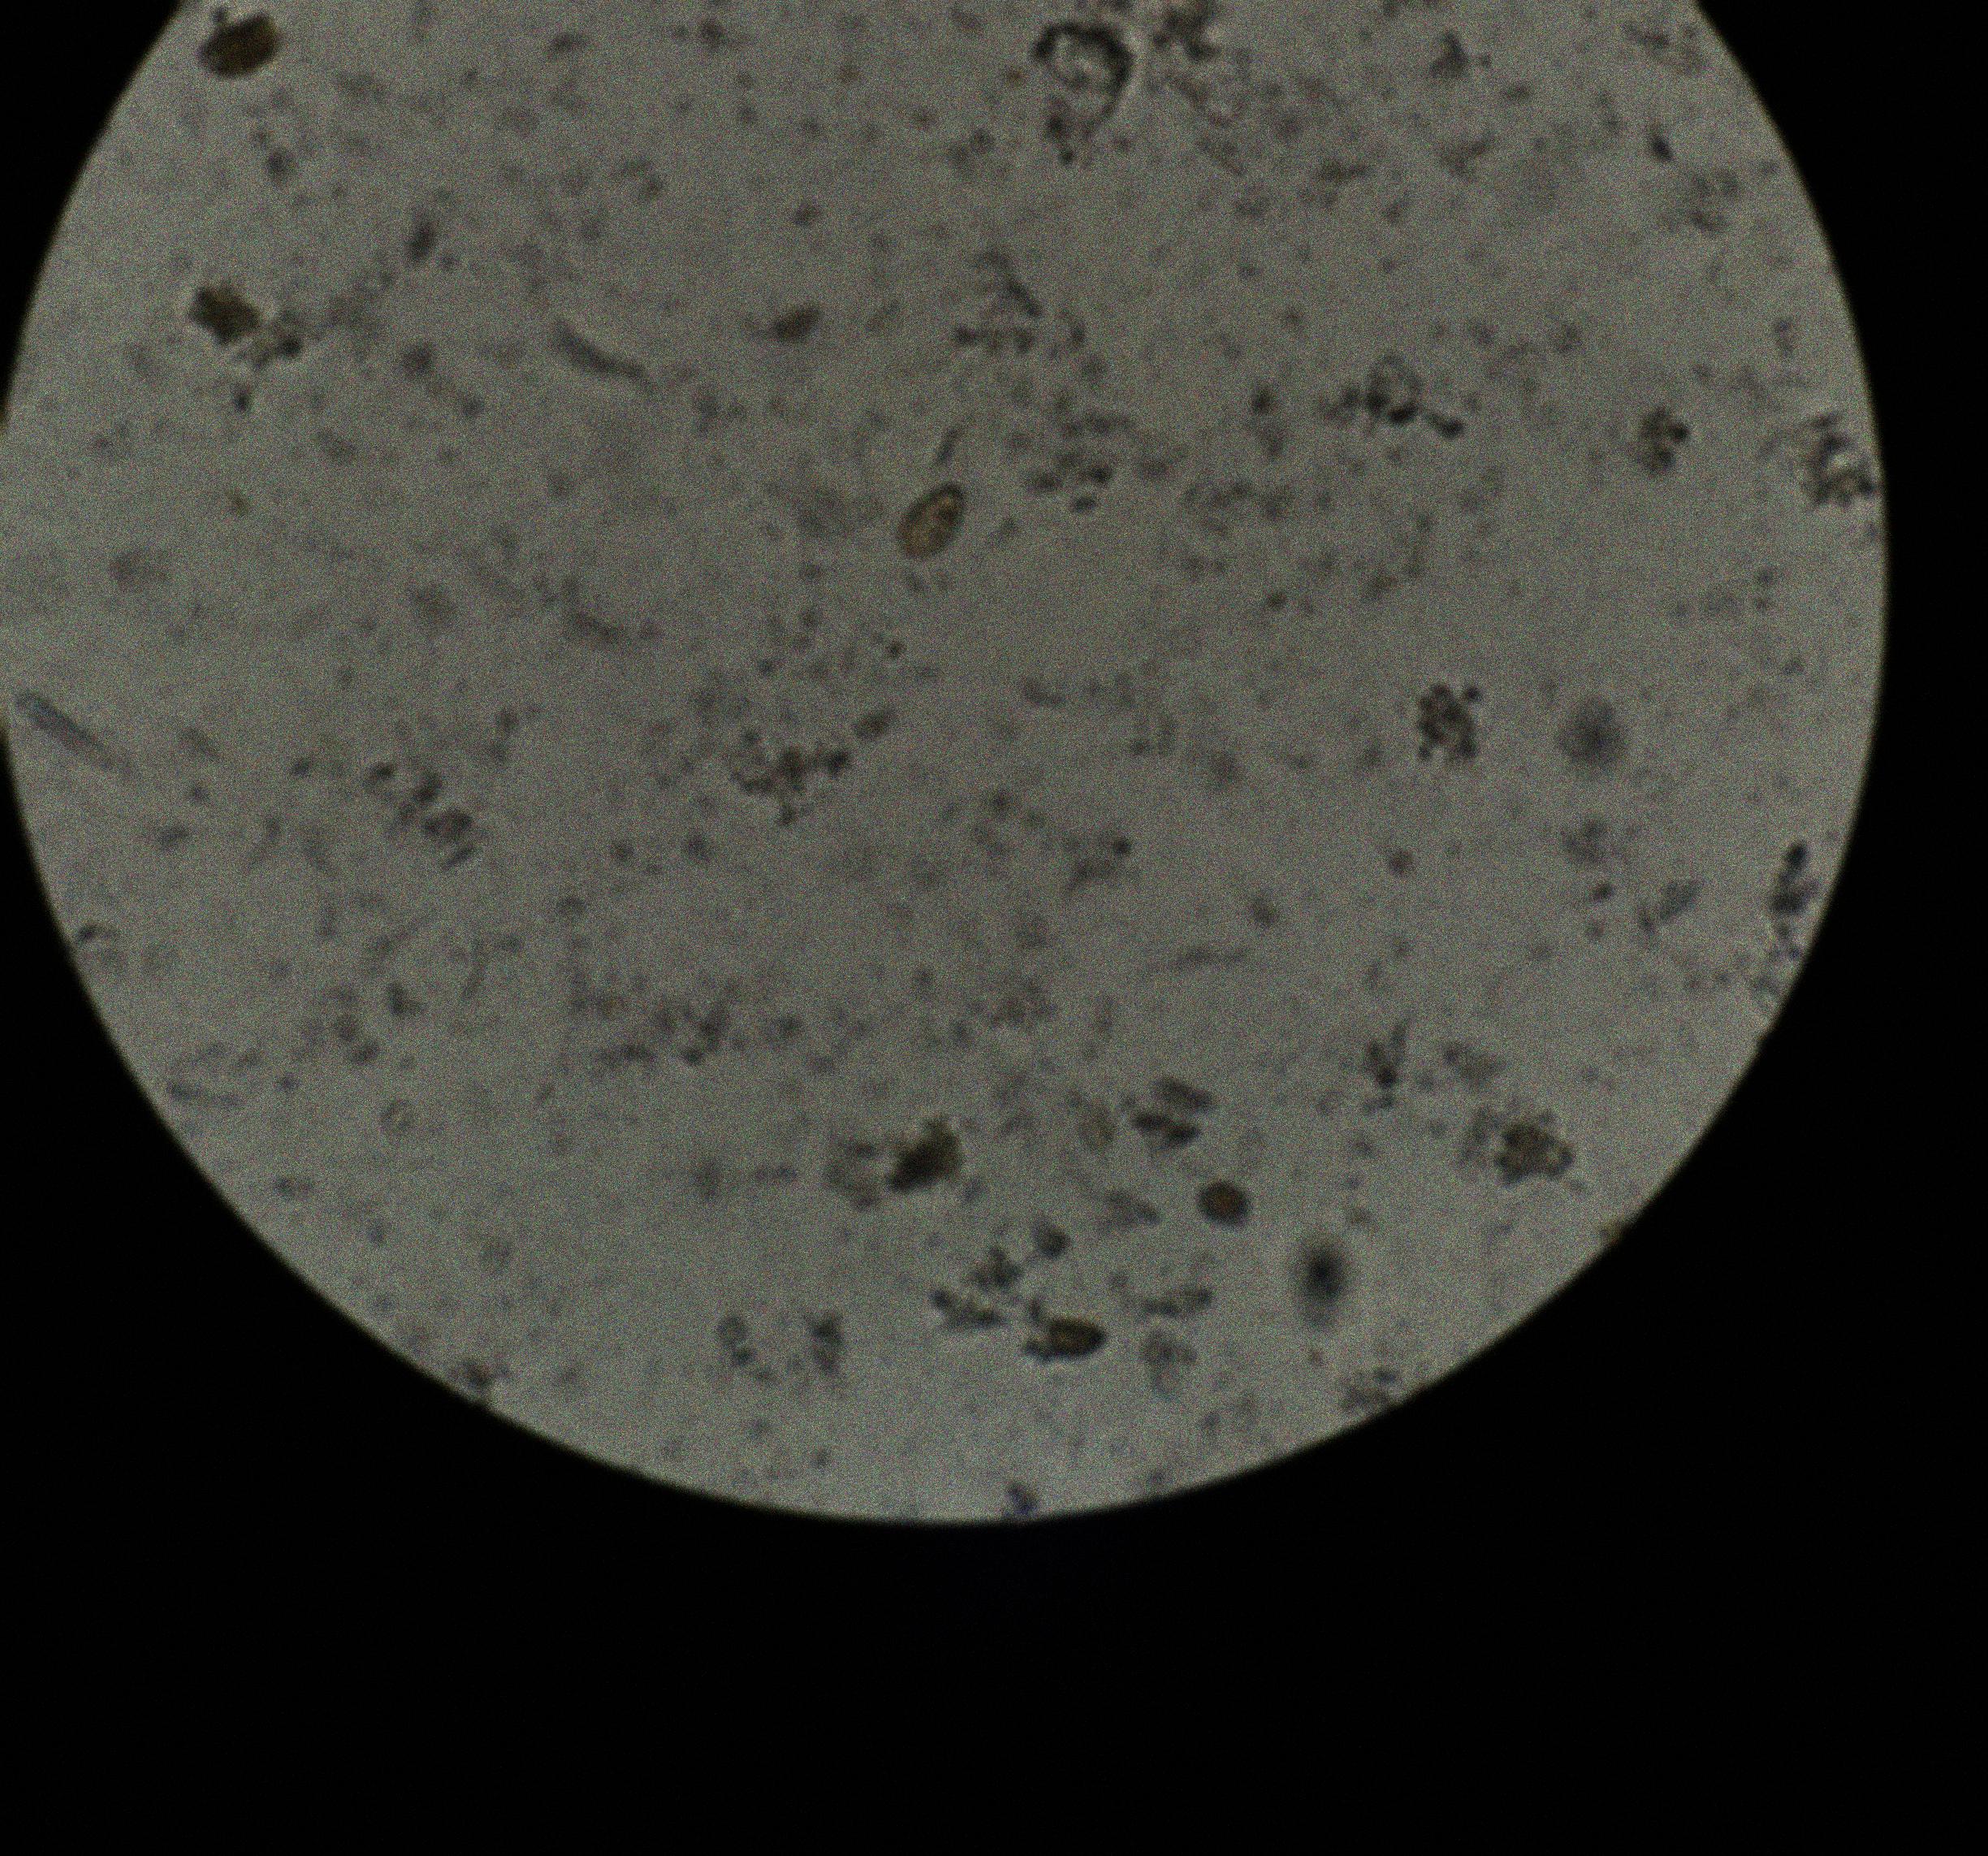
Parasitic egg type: Opisthorchis viverrine